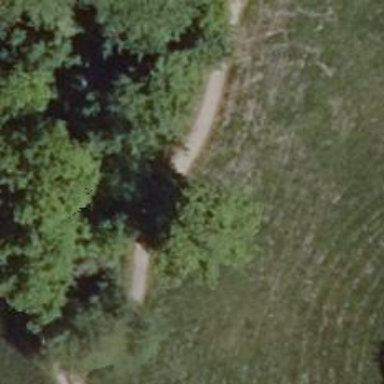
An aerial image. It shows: Path.